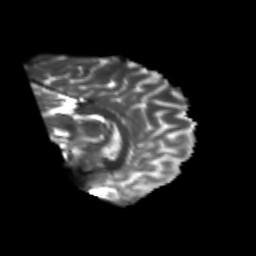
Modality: T2w
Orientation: sagittal
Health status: healthy
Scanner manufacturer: philips
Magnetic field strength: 3 T
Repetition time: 6.964 s
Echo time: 0.092 s